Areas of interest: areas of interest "Clinic"
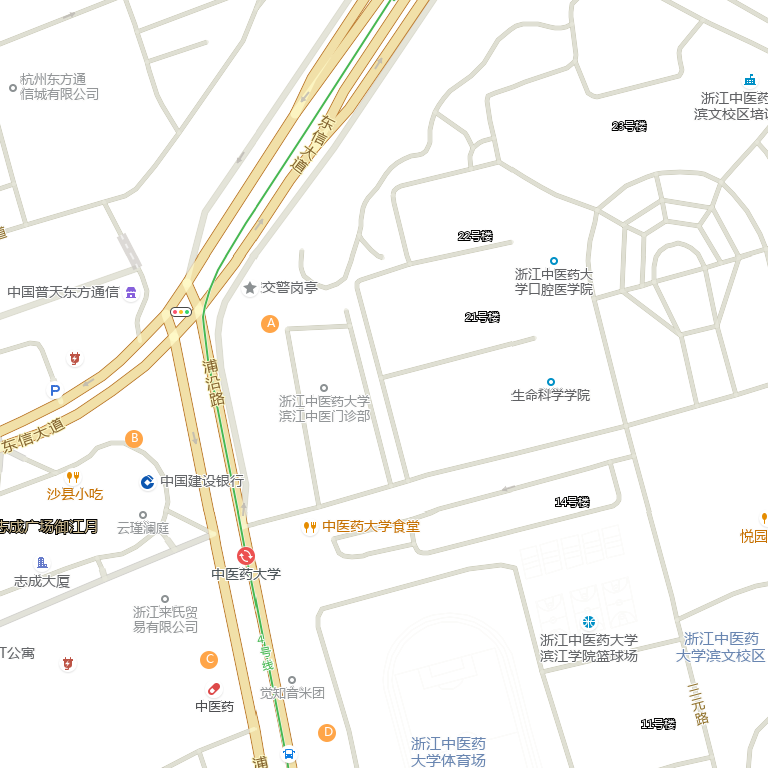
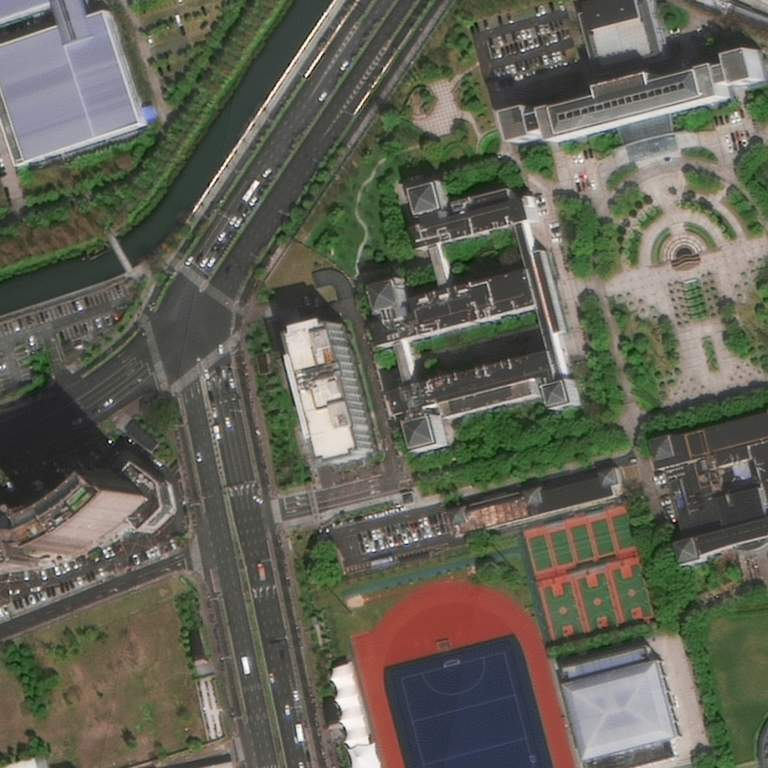